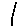
Label: line